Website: crate-barrel
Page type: customer-info-address
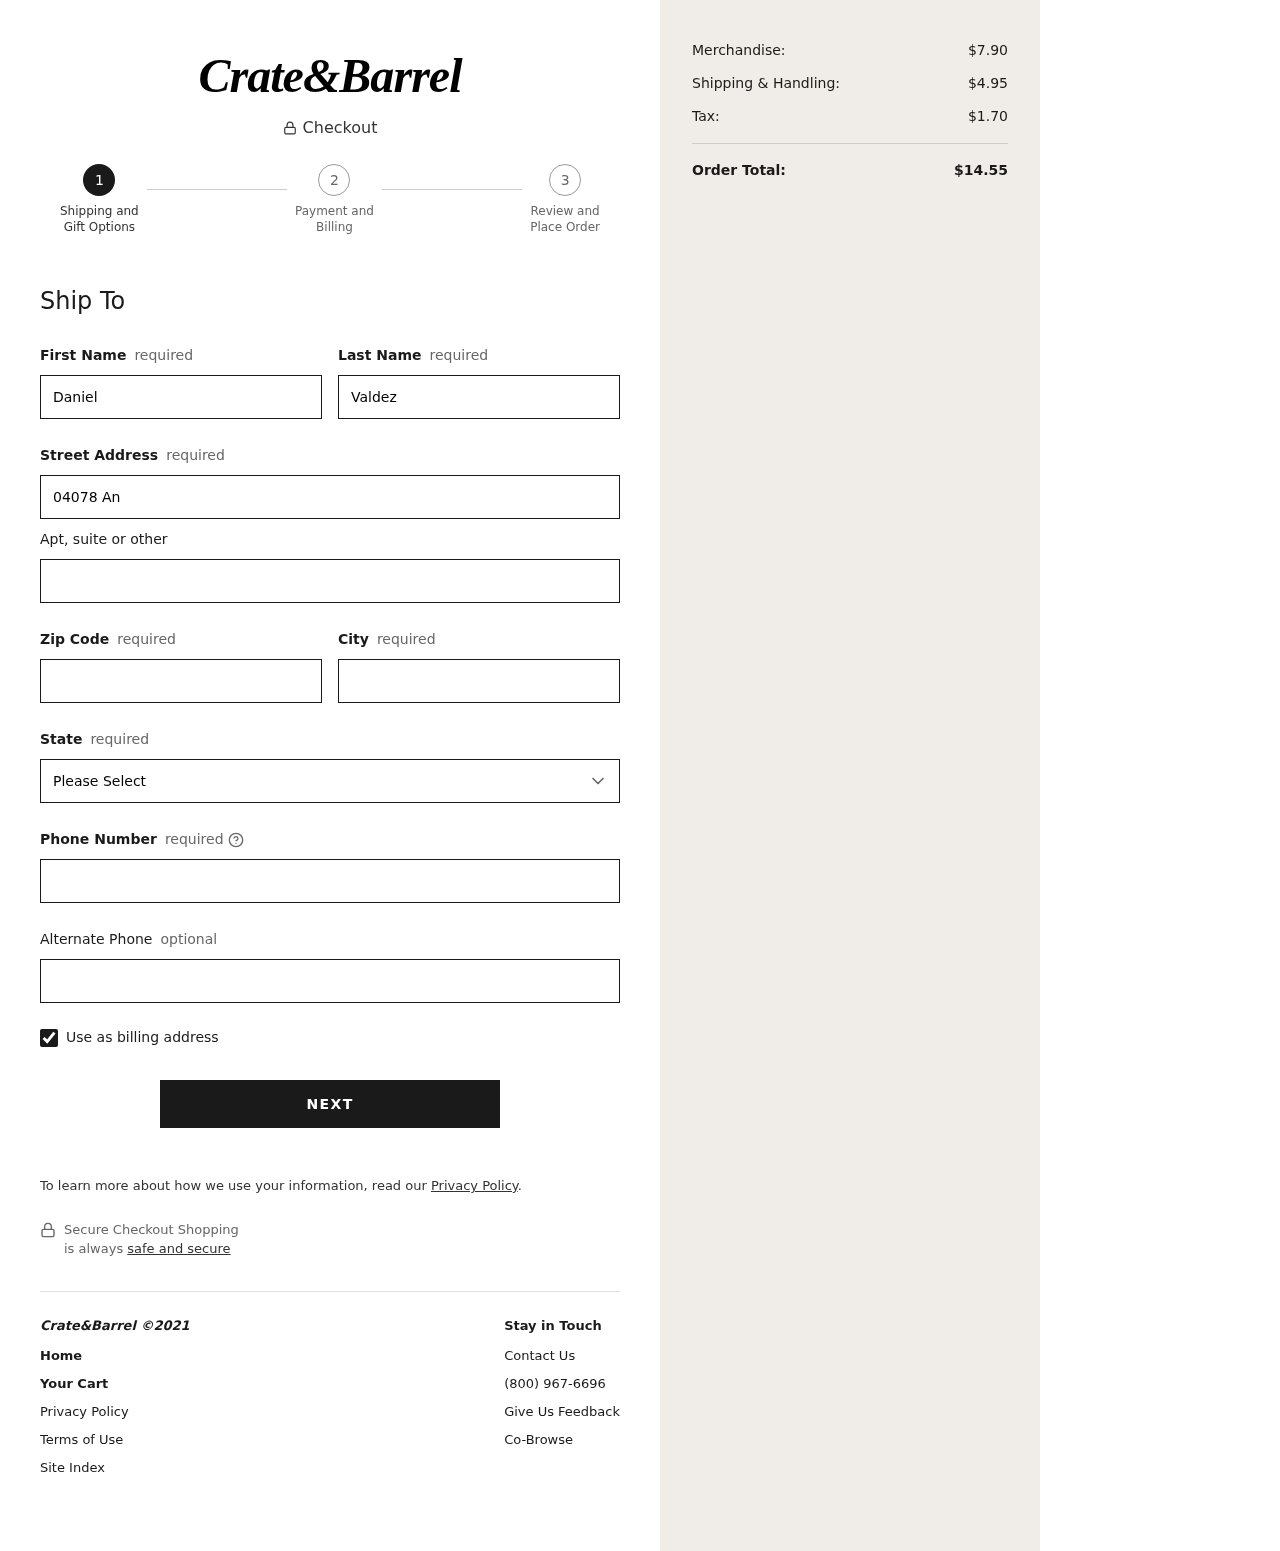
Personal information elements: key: PII_STATE
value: AS
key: PII_FIRSTNAME
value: Daniel
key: PII_LASTNAME
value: Valdez
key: PII_STREET
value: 04078 Andrew Brook Suite 061
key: PII_POSTCODE
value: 07401
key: PII_CITY
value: South Adamstad
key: PII_PHONE
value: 4633223416
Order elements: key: ORDER_SUBTOTAL
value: $7.90
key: ORDER_SHIPPING_COST
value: $4.95
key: ORDER_TAX
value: $1.70
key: ORDER_TOTAL
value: $14.55